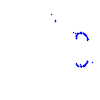
Particle: proton